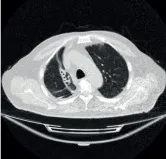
The variation of the tumor and inflammation in Chest CT. 8/12 weeks after immunotherapy: the tumor disappeared, with several linear shadows leaving.
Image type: radiology (ct)